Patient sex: M
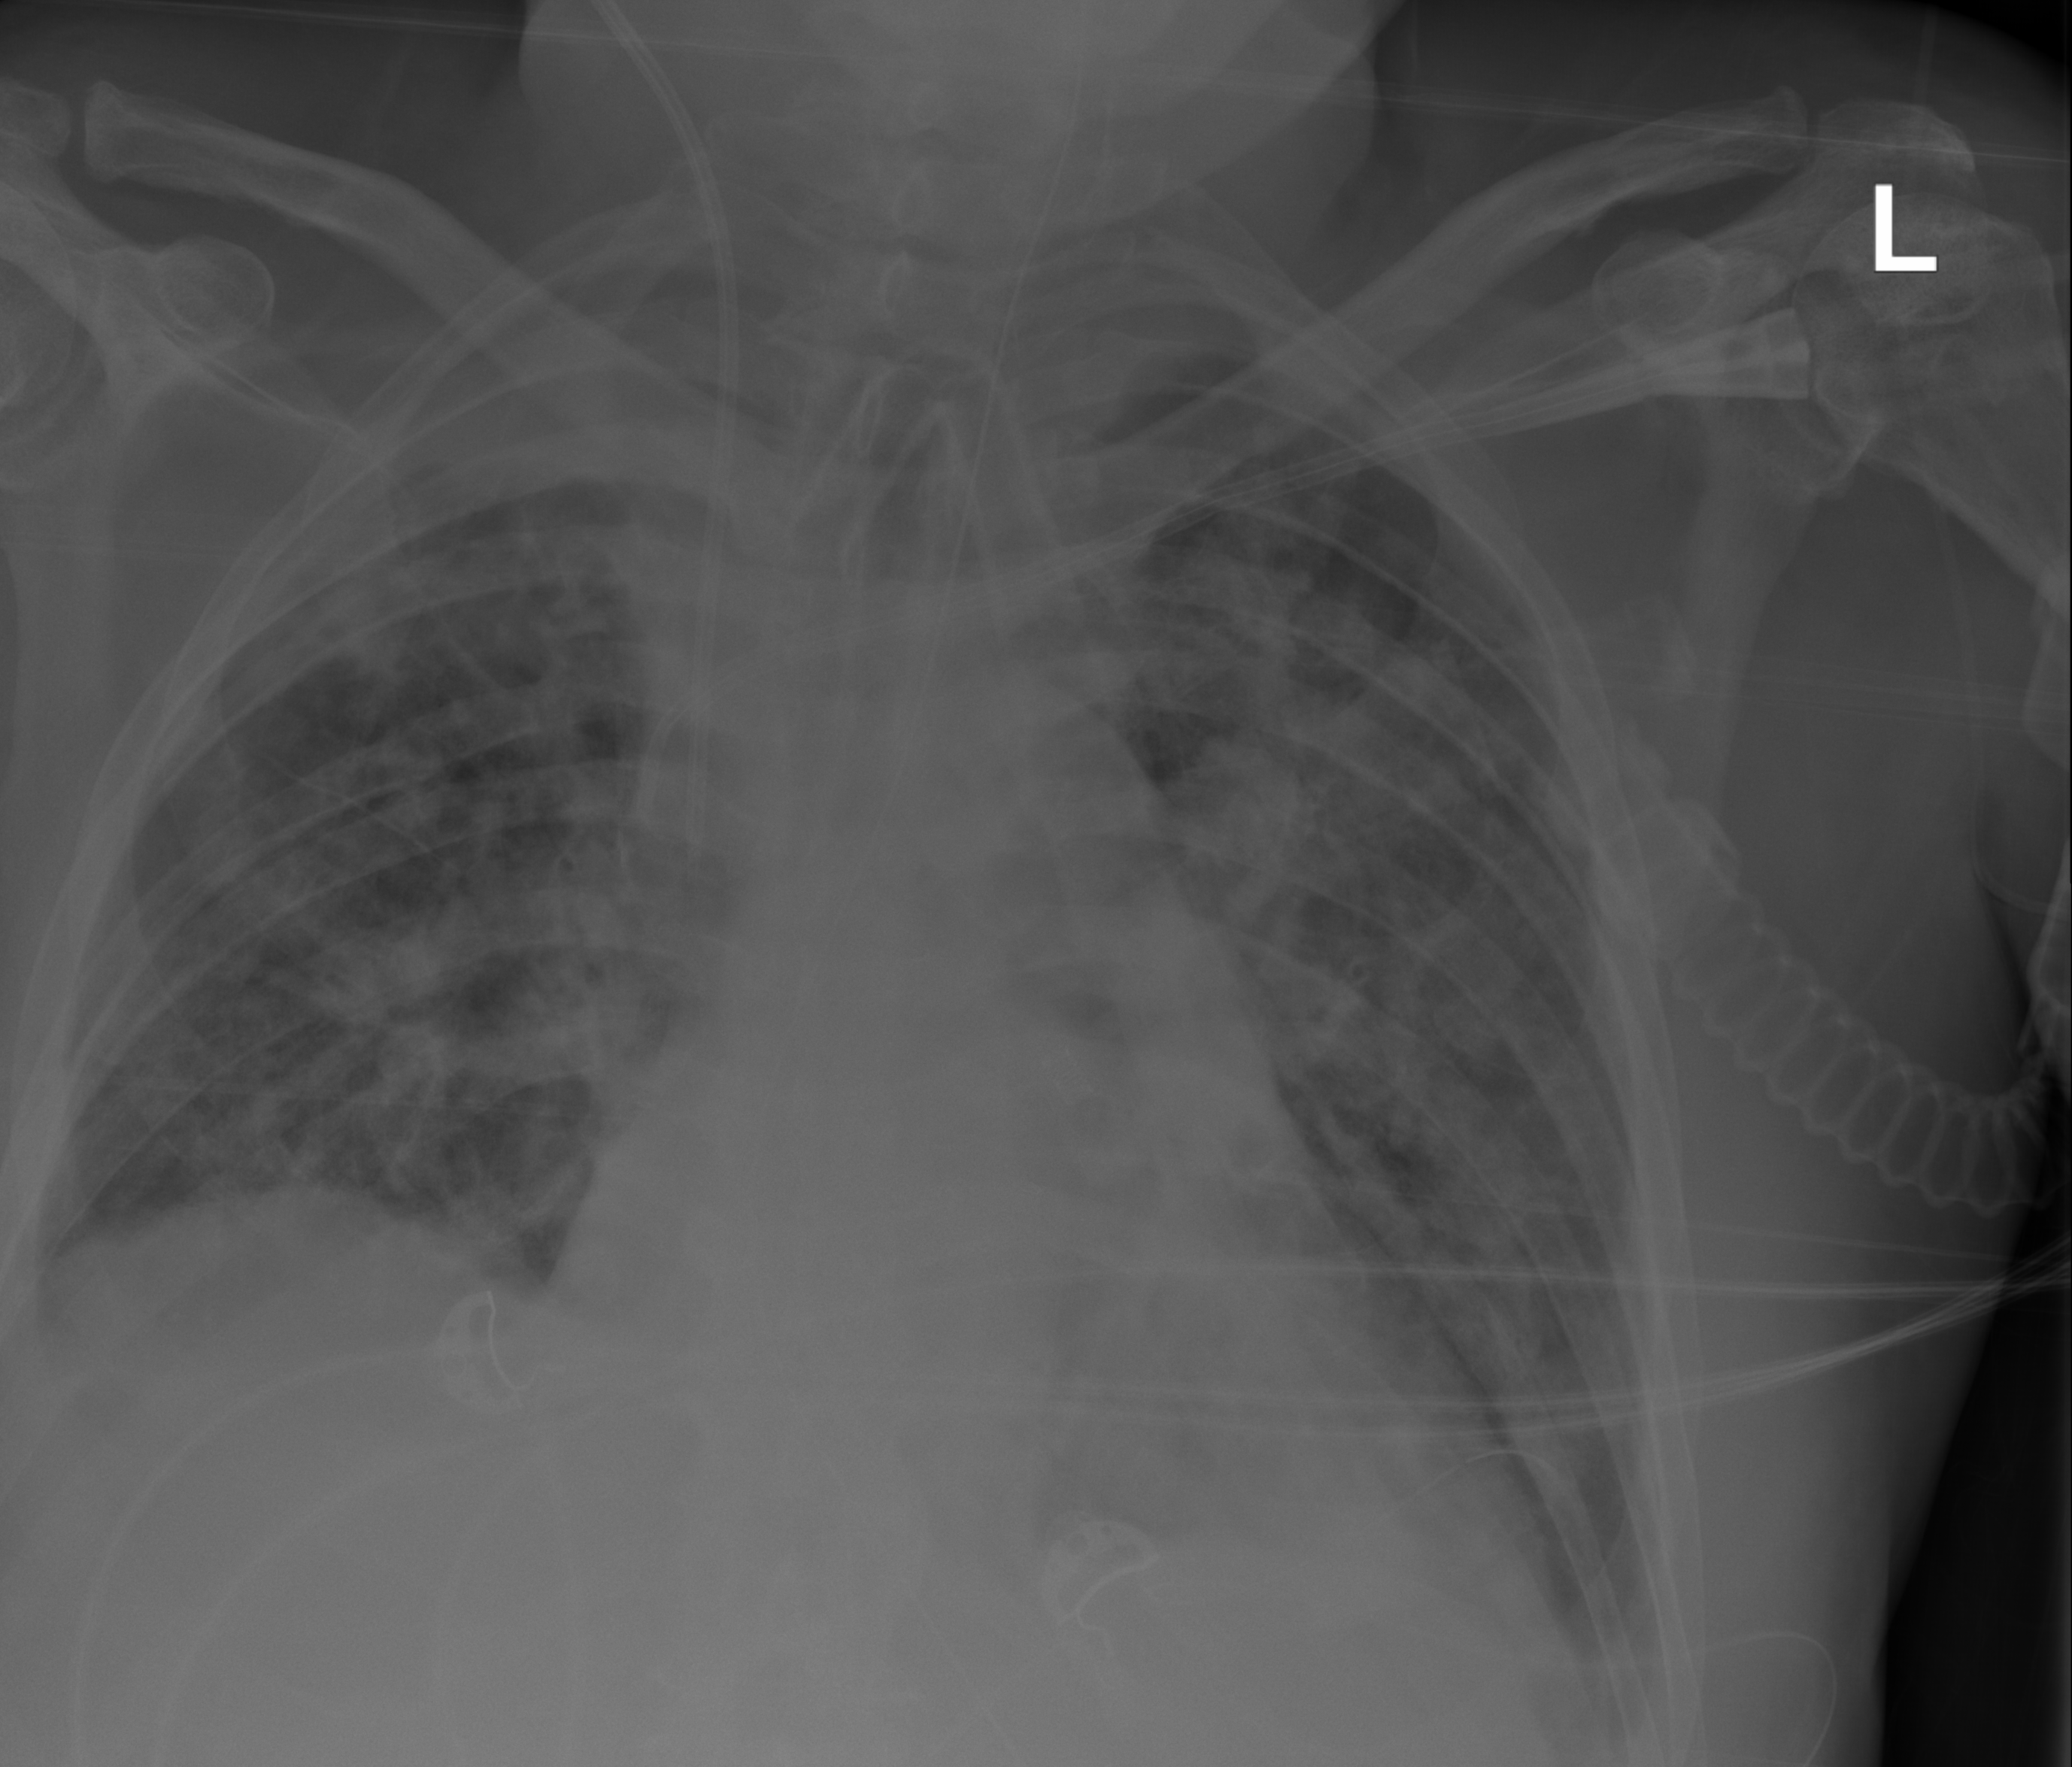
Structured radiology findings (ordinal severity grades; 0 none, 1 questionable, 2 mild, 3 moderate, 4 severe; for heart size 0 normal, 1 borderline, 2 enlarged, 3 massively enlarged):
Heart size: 2
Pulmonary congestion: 3
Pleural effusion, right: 2
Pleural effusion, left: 2
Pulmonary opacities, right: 3
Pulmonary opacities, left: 3
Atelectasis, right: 3
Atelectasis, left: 2